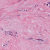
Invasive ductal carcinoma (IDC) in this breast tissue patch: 1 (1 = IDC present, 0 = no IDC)